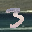
Label: 3